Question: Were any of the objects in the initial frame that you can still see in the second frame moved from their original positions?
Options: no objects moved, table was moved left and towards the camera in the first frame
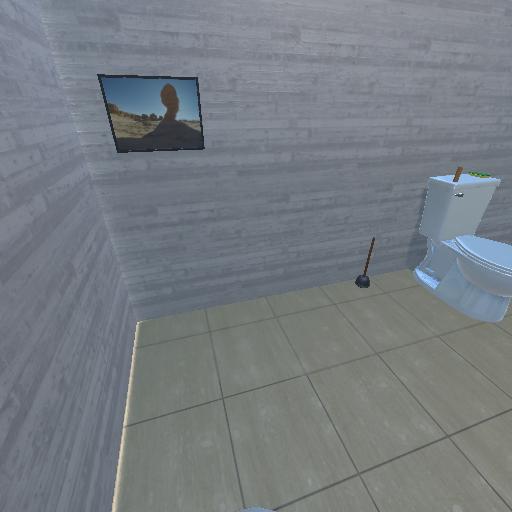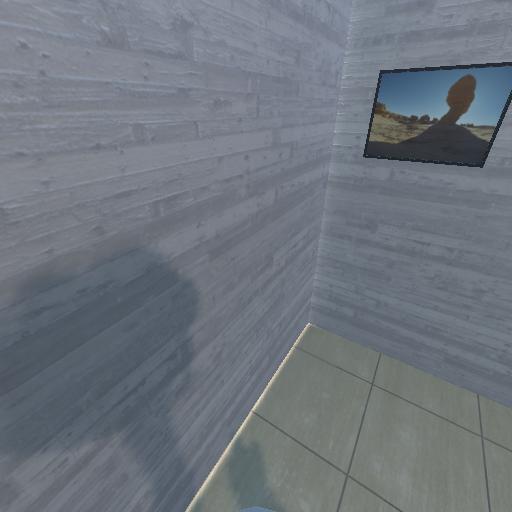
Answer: no objects moved